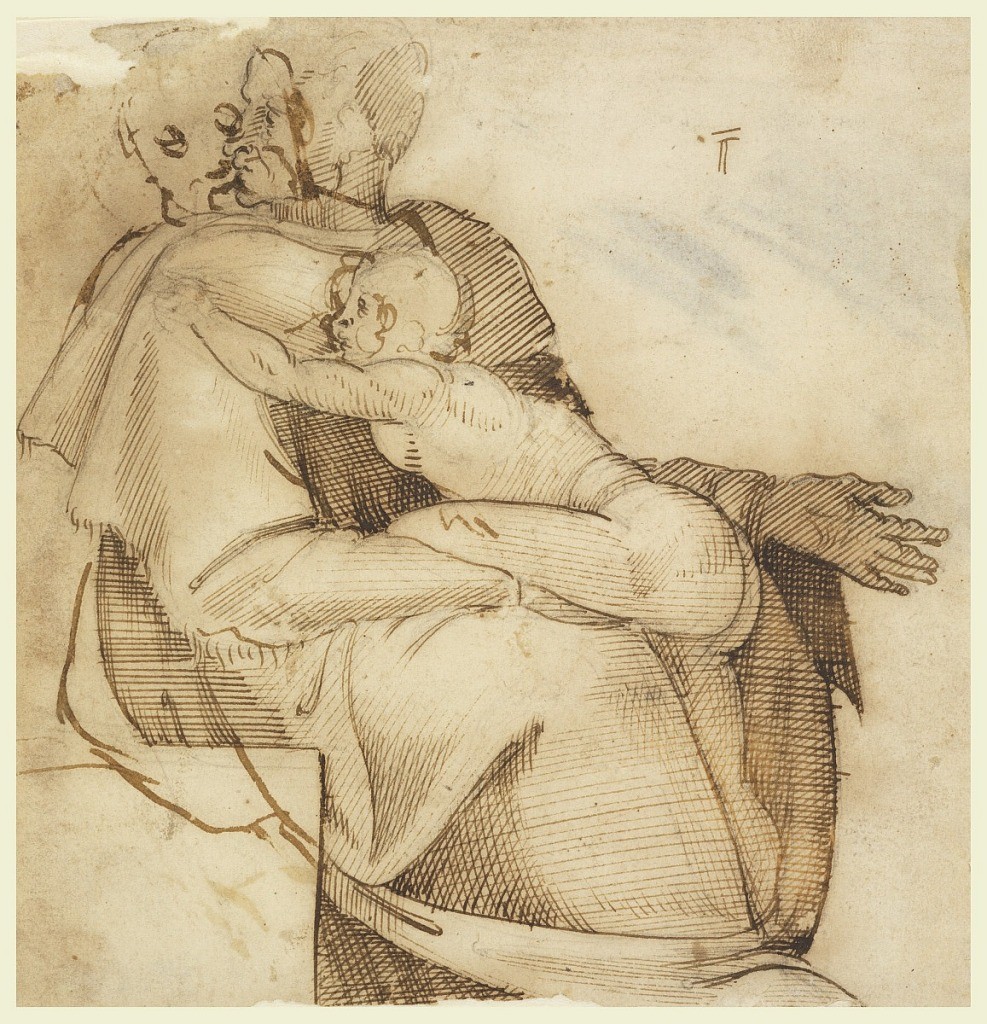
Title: Figure with Child
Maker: Passerotti, Italian, 1529 - 1592
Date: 1550
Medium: Pen and black ink, brush and brown-black wash on paper
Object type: Drawing
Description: Seated male figure, head turned right, precariously holds a child in right arm. Overlay wash of partial figures also visible.